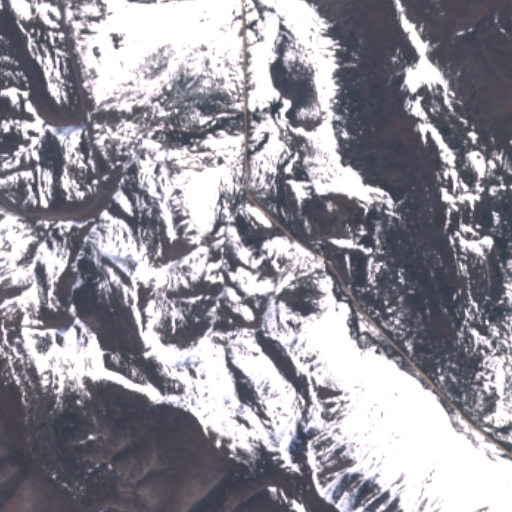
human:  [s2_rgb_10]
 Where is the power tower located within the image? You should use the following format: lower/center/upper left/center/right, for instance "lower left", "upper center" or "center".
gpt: The power tower is located in the lower of the image.
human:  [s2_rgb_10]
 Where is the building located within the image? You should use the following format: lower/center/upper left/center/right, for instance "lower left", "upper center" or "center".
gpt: The building is located in the upper left of the image.
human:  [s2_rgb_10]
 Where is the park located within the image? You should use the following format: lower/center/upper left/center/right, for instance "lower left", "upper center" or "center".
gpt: There is no park in the image.